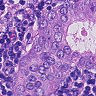
Metastatic tissue present: yes